Interaction volume radius: 5 \u00c5
Interaction volume height: 15 \u00c5
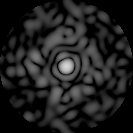
Disorder parameter: 0.8193